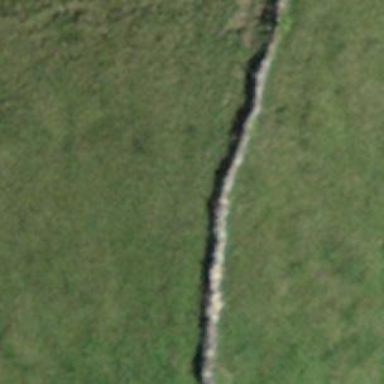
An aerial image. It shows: Wall barrier.